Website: walmart
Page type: delivery-shipping
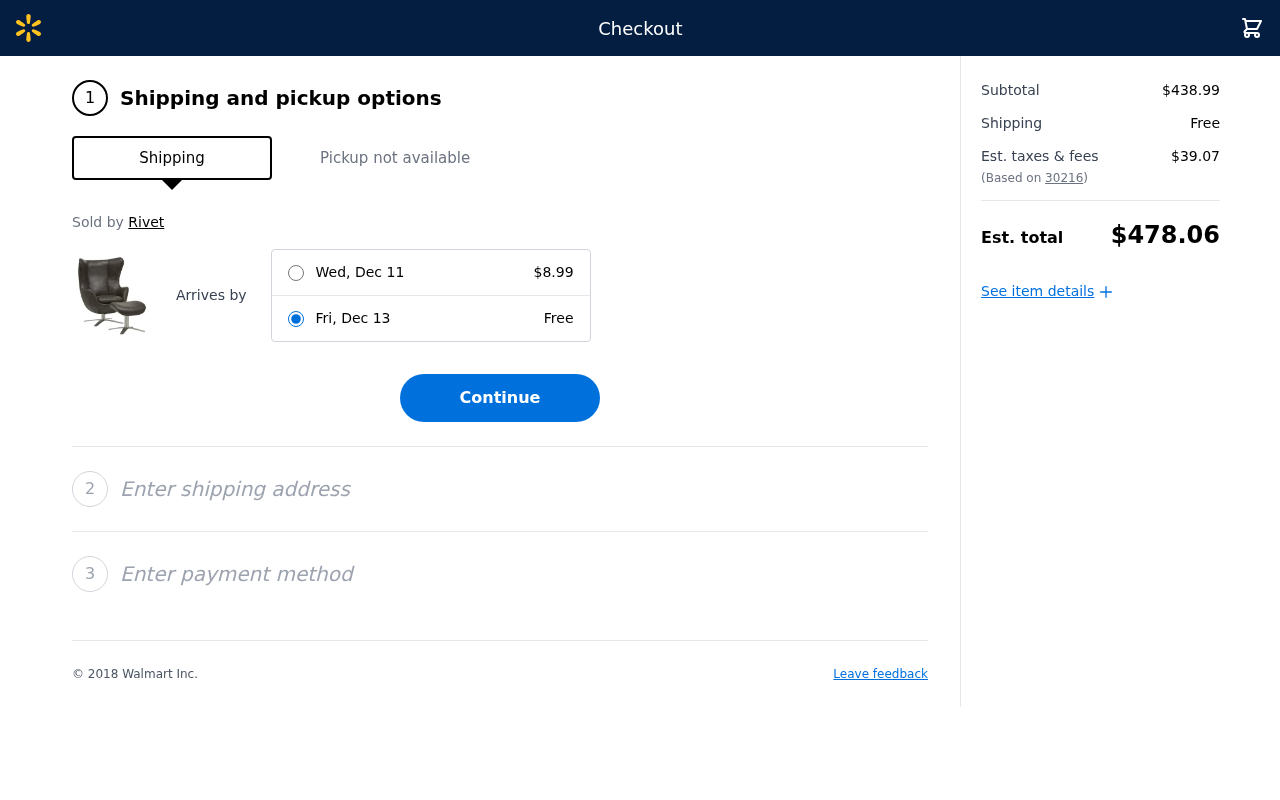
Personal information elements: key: PII_POSTCODE
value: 30216
Product elements: key: PRODUCT1_BRAND
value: Rivet
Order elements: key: ORDER_EXPRESS_DATE
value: Wed, Dec 11
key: ORDER_EXPRESS_PRICE
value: $8.99
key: ORDER_DELIVERY_DATE
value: Fri, Dec 13
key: ORDER_SHIPPING_COST
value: Free
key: ORDER_SUBTOTAL
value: $438.99
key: ORDER_SHIPPING_COST2
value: Free
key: ORDER_TAX
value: $39.07
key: ORDER_TOTAL
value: $478.06